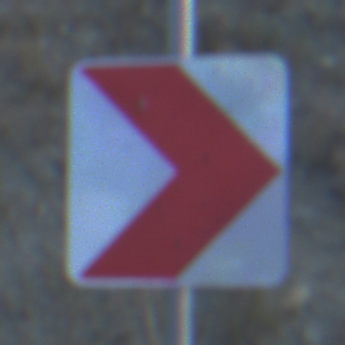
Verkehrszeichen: RichtungstafelnInKurvenKleinLinks
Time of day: SunriseSunset
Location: Outdoor (RoadRail)
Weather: Clear
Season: NotSpecified
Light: Natural